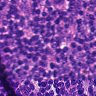
Metastatic tissue present: no